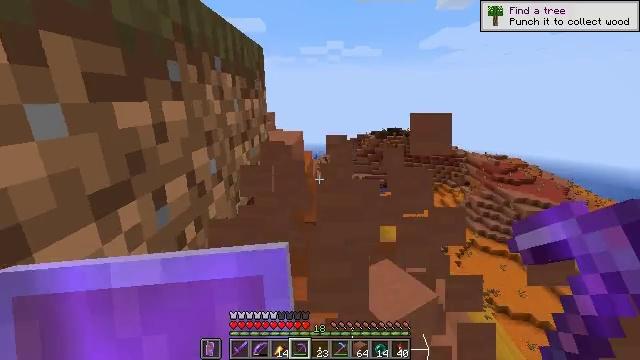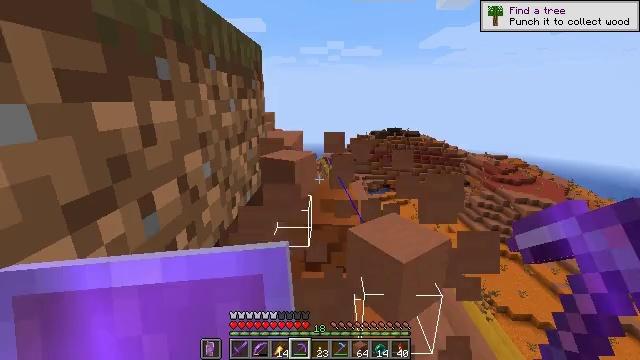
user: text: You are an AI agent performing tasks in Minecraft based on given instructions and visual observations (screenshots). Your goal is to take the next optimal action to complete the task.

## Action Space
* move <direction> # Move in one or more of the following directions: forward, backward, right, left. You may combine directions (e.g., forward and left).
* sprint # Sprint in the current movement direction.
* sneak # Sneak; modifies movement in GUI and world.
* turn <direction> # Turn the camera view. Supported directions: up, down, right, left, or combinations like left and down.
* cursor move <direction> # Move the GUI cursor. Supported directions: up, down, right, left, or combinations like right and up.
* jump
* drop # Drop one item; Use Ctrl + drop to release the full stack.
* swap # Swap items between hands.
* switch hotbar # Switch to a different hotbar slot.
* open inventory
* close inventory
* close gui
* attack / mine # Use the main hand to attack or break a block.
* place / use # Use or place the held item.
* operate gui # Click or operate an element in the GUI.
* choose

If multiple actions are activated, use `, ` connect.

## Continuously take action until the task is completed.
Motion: motion action
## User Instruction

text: Gather orange terracotta blocks.
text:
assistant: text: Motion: no_op
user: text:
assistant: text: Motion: no_op